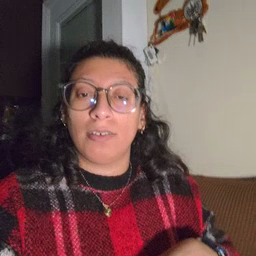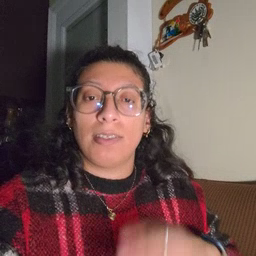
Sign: napkin